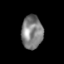
Tissue: skin
Cell type: Epithelial cells
Senescence score: 0.2637
Nuclear area (px): 698
Mean DAPI intensity: 129.059